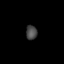
Tissue: lung
Cell type: Myeloid cells
Senescence score: 0.2225
Nuclear area (px): 158
Mean DAPI intensity: 70.759